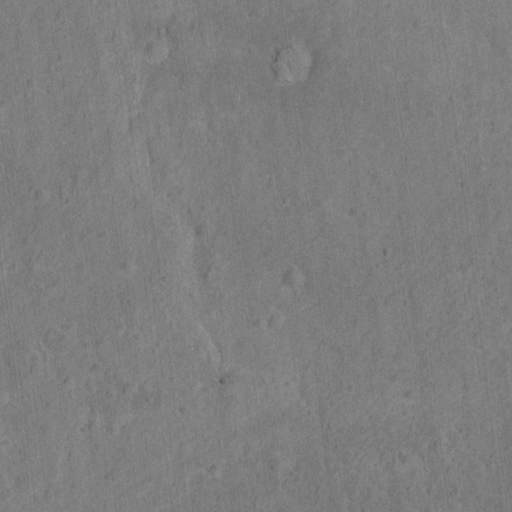
Classes present: Background